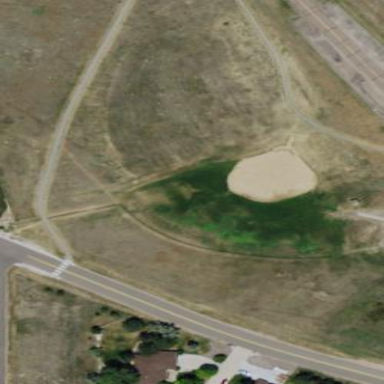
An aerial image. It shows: Baseball pitch for leisure and sports activities.